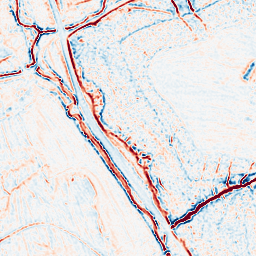
Category: multiscale
Decomposition family: log
Decomposition parameters: sigma: 1
Upsampling method: bicubic
Upsampling parameters: scale: 2
Upsampling scale: 2